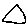
Label: triangle